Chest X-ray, PA view. Patient: 52 years old, sex M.
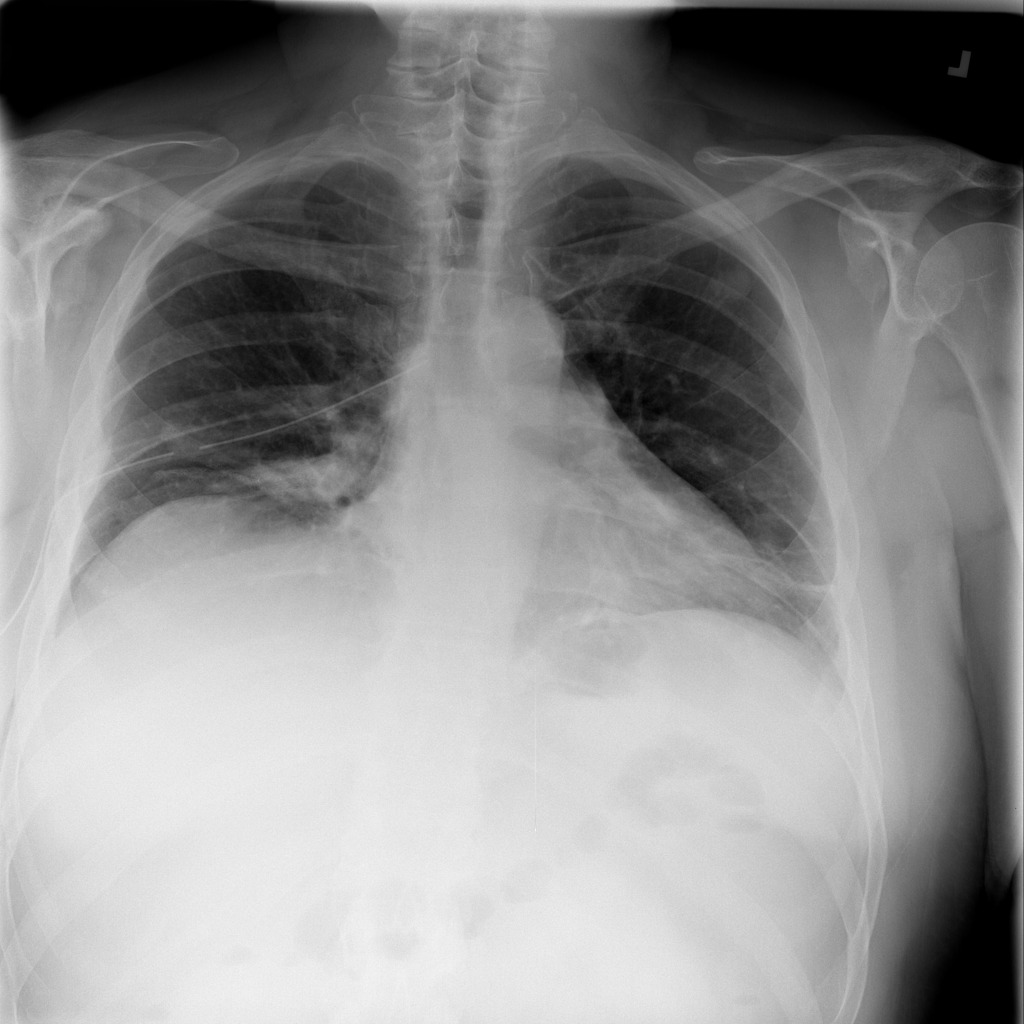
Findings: Atelectasis, Nodule